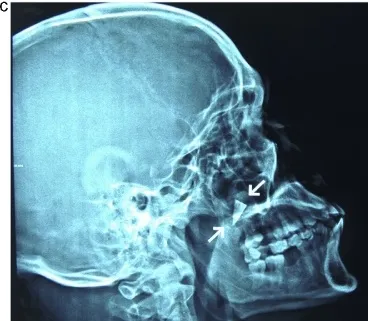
The extracted knife blade (the foreign body). Posteroanterior and lateral skull views respectively showing the retained tip of the foreign body.
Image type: radiology (x_ray)